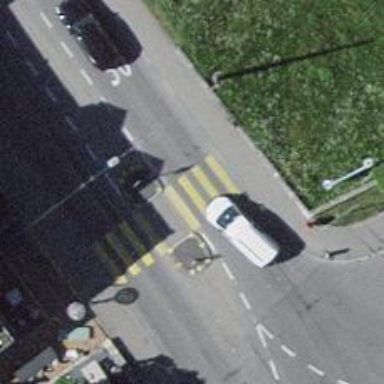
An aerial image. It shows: Secondary road with asphalt surface. There are sidewalks on both sides and trolley wires above.